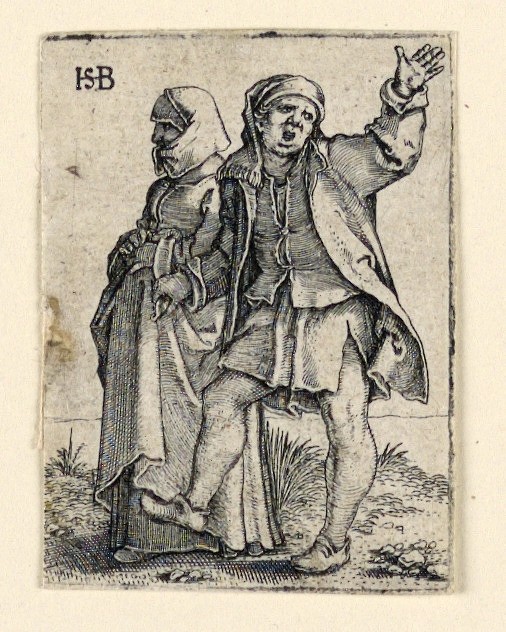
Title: The Wedding Procession: Couple walking left, man turning back, raising his arm
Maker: Hans Sebald Beham, German, 1500–1550
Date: ca. 1545
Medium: Engraving on laid paper
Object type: Print
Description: Vertical rectangle. At right, a pesant who cries out, gesturing with his left hands and lifting his right leg, walks beside a pesant woman. She has her hands clasped before her.